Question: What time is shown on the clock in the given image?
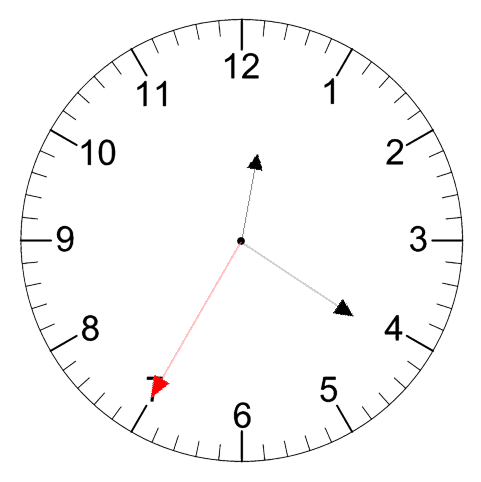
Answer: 12:20:35